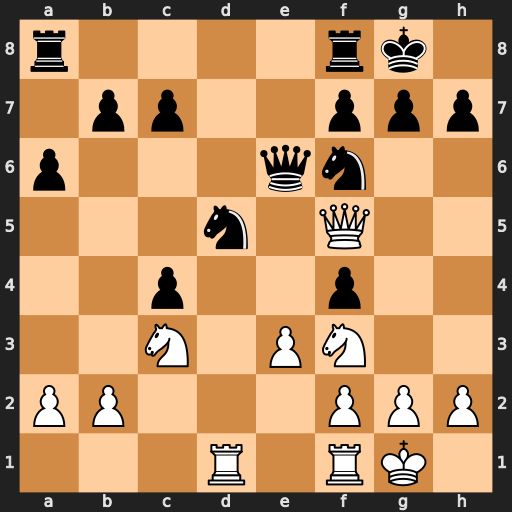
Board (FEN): r4rk1/1pp2ppp/p3qn2/3n1Q2/2p2p2/2N1PN2/PP3PPP/3R1RK1
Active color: w
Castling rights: -
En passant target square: -
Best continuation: Nxd5 Qxf5 Ne7+ Kh8 Nxf5